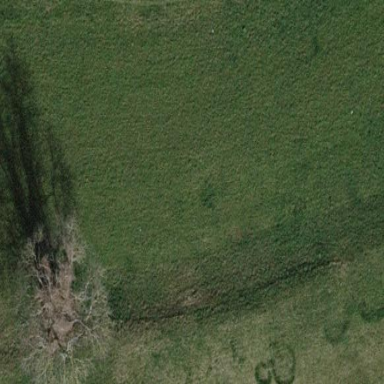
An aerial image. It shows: Picturesque grassland.